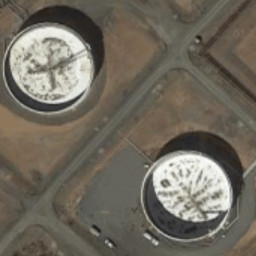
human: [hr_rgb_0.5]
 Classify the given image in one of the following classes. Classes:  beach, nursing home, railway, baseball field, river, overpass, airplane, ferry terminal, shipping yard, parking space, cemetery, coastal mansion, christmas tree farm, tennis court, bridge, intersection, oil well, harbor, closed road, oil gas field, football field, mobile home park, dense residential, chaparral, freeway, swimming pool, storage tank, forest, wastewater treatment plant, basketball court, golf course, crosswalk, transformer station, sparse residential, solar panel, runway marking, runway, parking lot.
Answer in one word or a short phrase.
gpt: storage tank